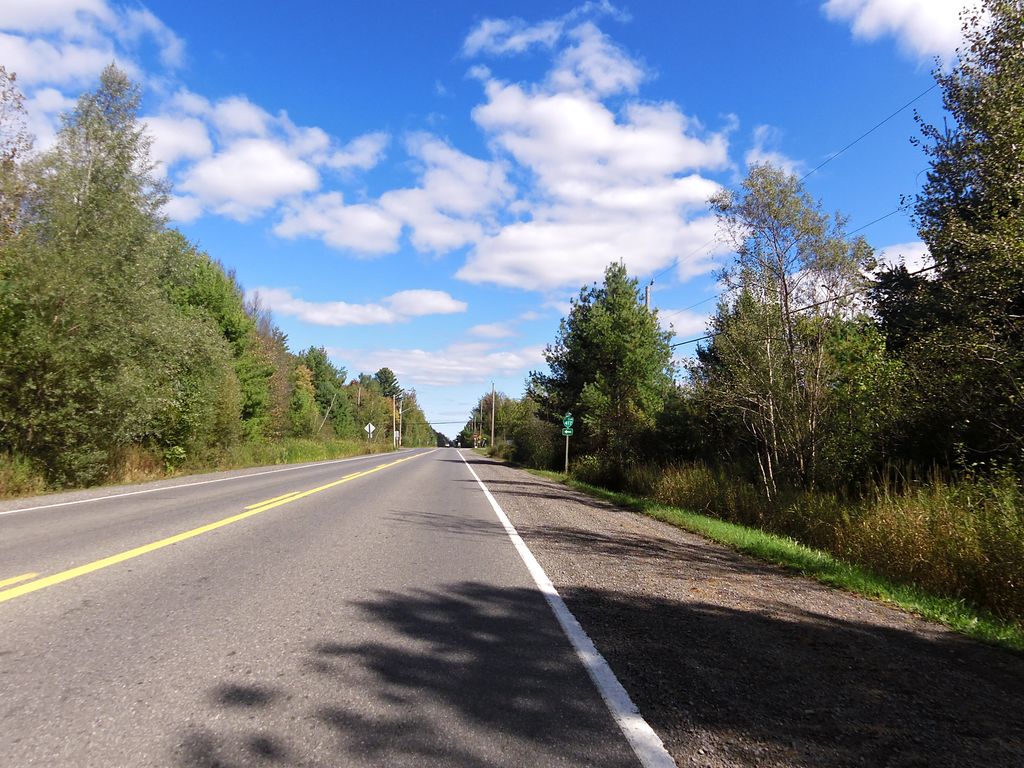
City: ottawa-gatineau